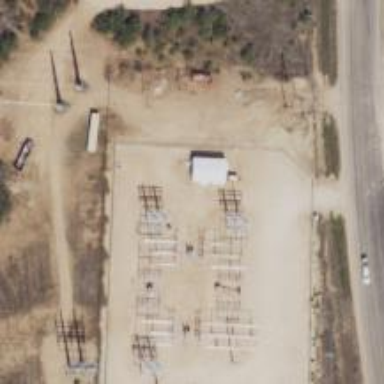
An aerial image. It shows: Fence surrounds transmission level power substation.